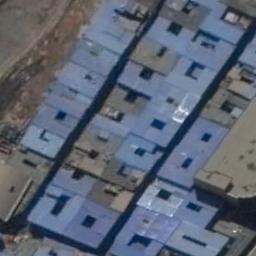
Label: industrial_area